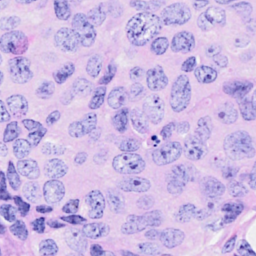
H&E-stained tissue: Breast